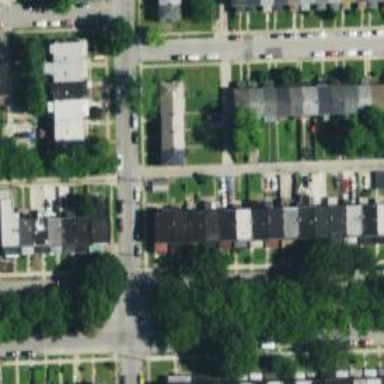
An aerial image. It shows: Alley classified as service road.